Question: I have the following code.
'''
form {
outline: 3px solid blue;
width: 50px;
/* why doesn't it hold? */
}
.container {
border: 2px solid green;
}
code {
display: block;
overflow: auto;
white-space: pre;
}
'''
'''
<form>
<fieldset class="container">
<code>
&lt;some&gt;
&lt;very&gt;
&lt;looooooooooooooooooooooooong&gt;
&lt;html&gt;
&lt;code&gt;
&lt;here which=&quot;should break in multiple lines, or be scrollable&quot;&gt;
</code>
</fieldset>
</form>
'''
The problem is, that the '<fieldset>' seems to adapt the width from the '<code>' element inside, instead of the outer '<form>'. The green box should be contained inside the blue box, and the code should be scrollable.
But instead, the green box blasts out of the blue box:

---
'<code>''<fieldset>''<form>'
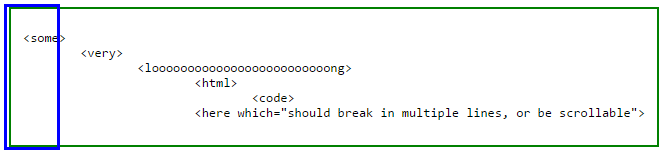
Answer: Setting 'min-width:0' of the '<fieldset>' does the trick.
Got the idea from <URL>
'''
form {
outline: 3px solid blue;
width: 200px;
/* why doesn't it hold? */
}
.container {
border: 2px solid green;
}
code {
display: block;
overflow: auto;
white-space: pre;
}
/* This does the trick */
fieldset {
min-width: 0;
}
'''
'''
<form>
<fieldset class="container">
<code>
&lt;some&gt;
&lt;very&gt;
&lt;looooooooooooooooooooooooong&gt;
&lt;html&gt;
&lt;code&gt;
&lt;here which=&quot;should break in multiple lines, or be scrollable&quot;&gt;
</code>
</fieldset>
</form>
'''